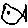
Label: fish